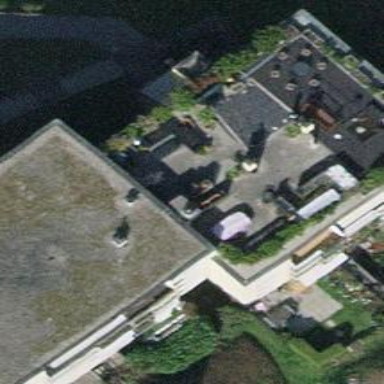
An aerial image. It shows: Residential building.